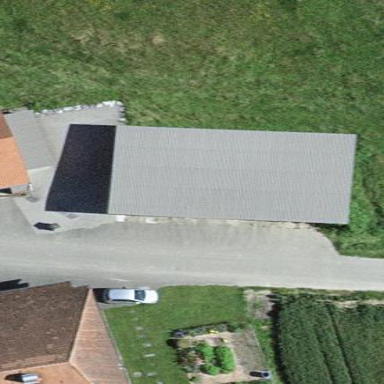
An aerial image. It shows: Shed.